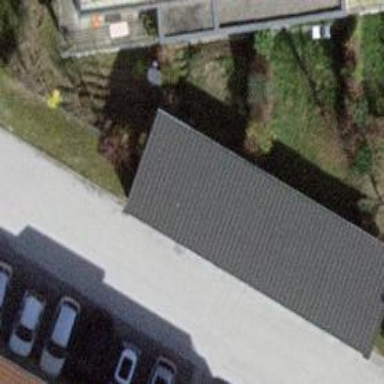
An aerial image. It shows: Group of garages.